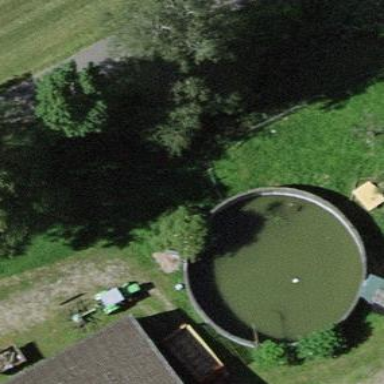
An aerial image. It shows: Storage tank that is man-made.